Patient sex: F
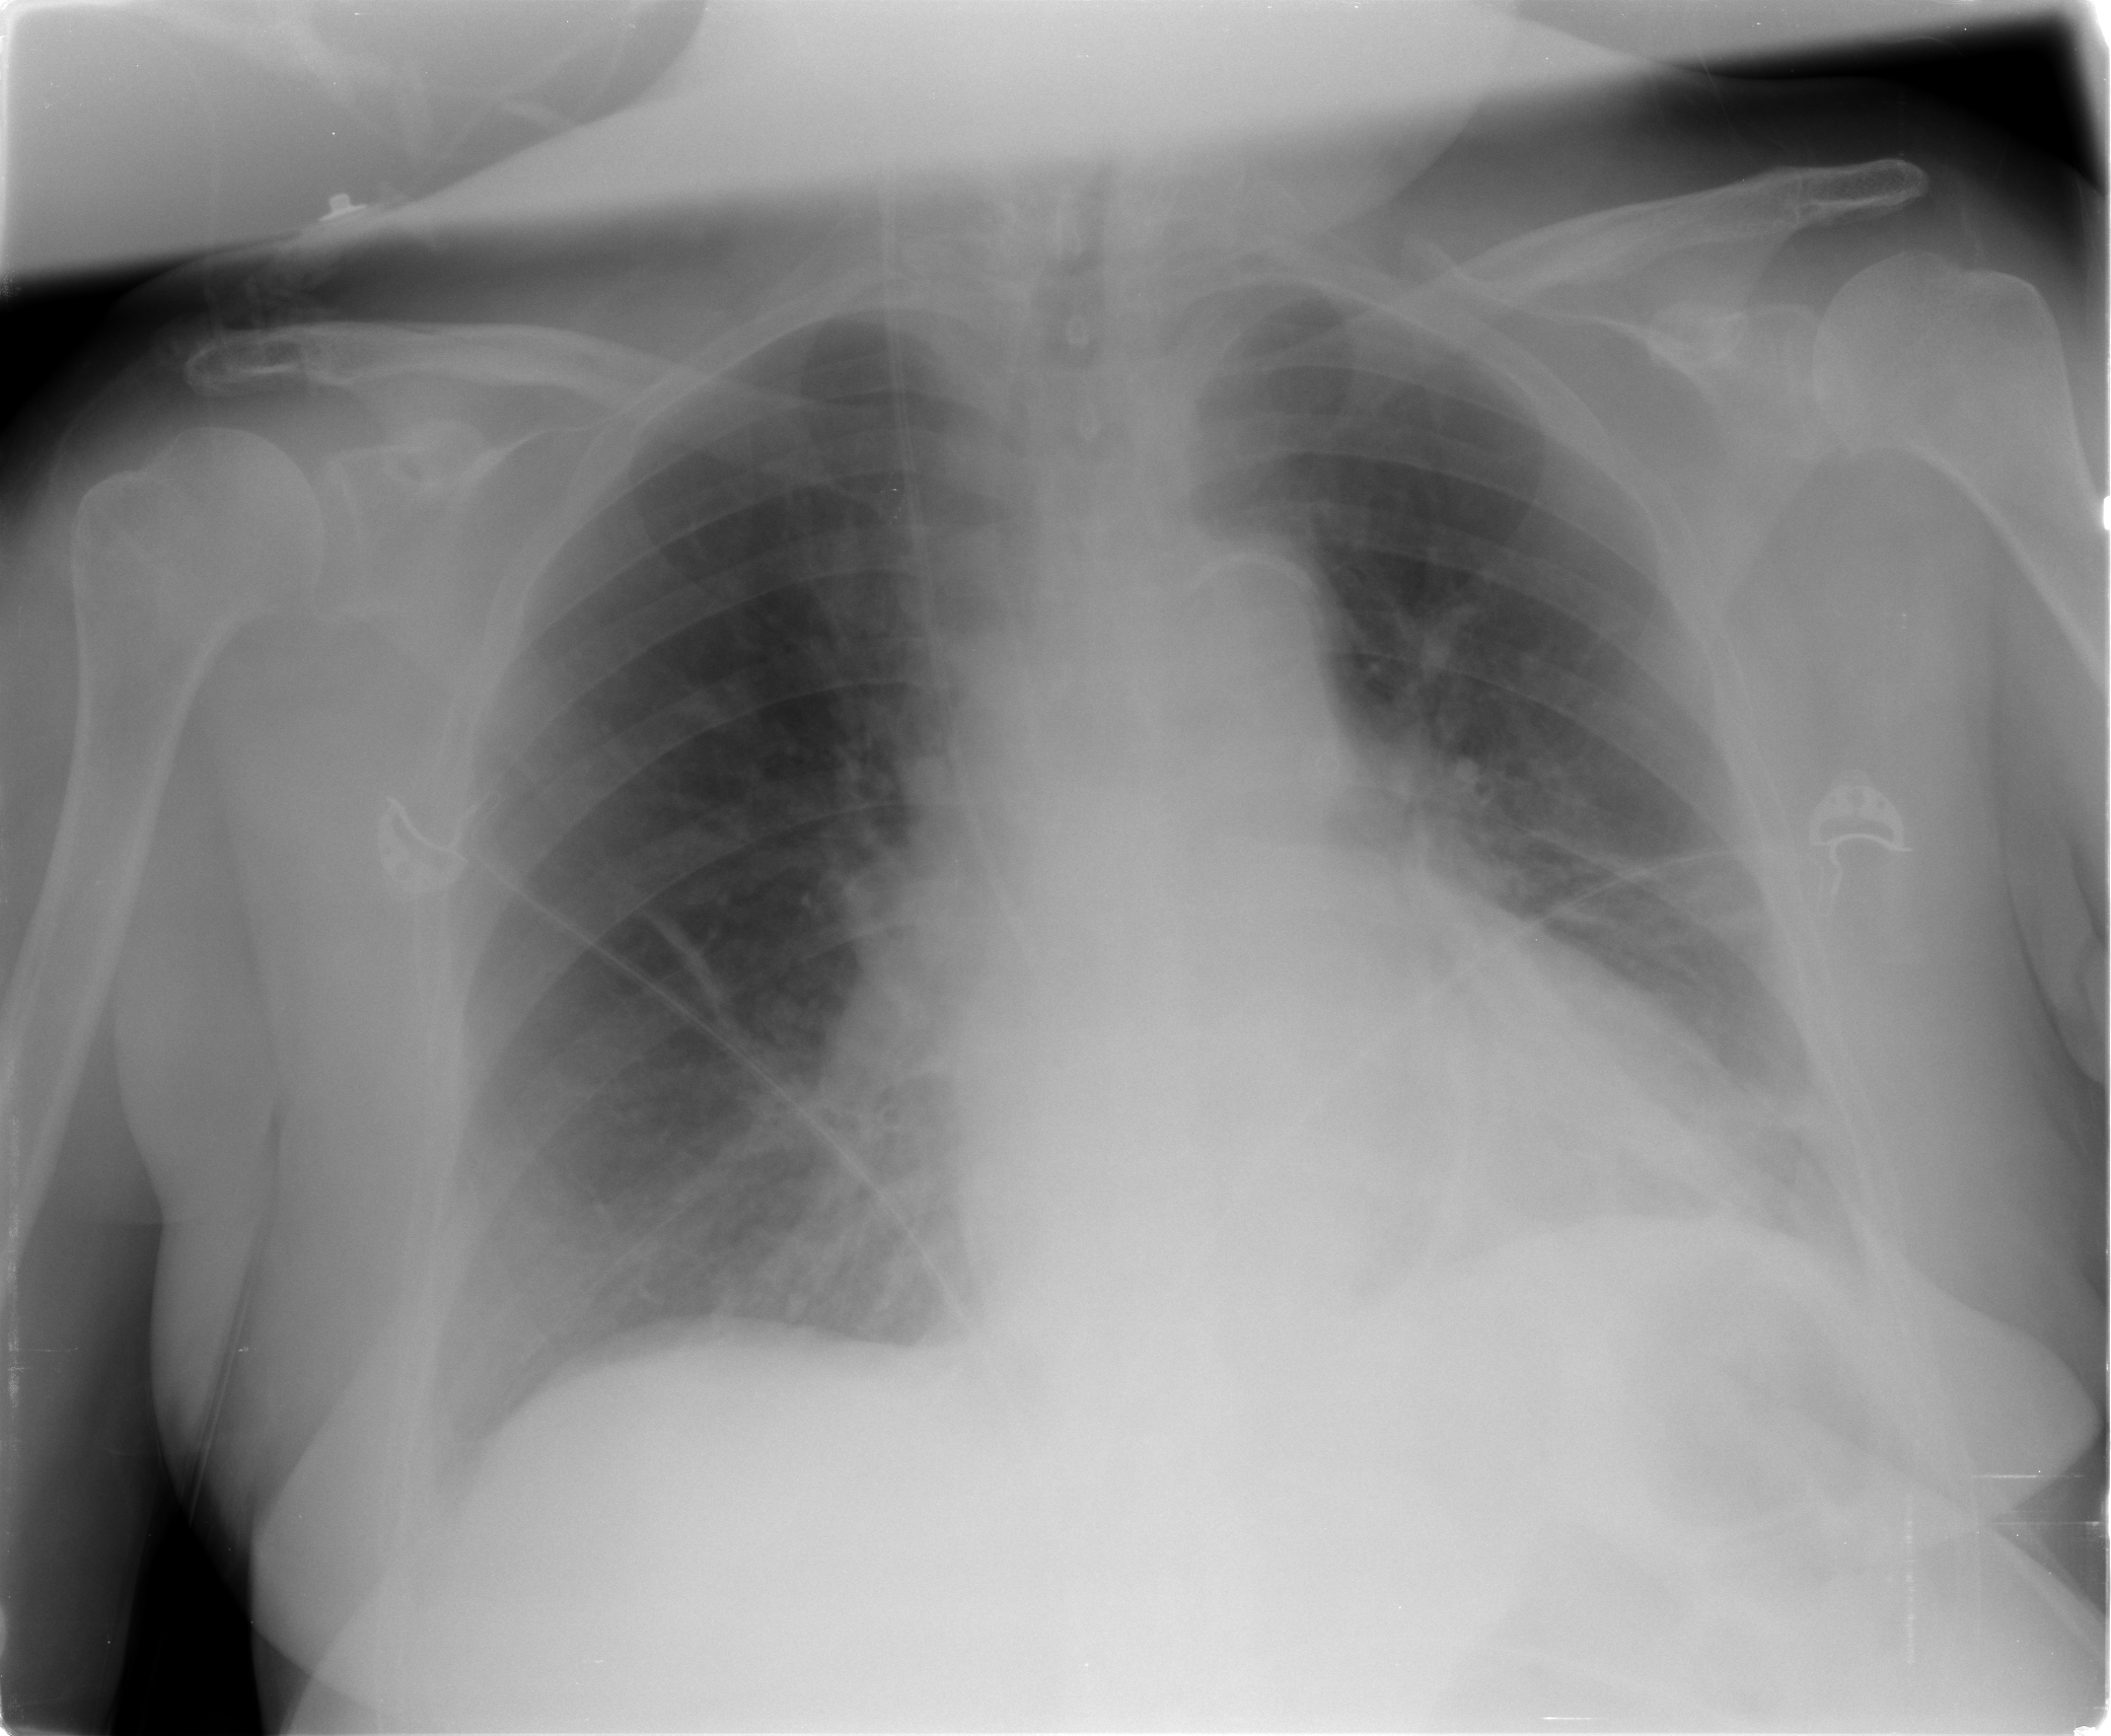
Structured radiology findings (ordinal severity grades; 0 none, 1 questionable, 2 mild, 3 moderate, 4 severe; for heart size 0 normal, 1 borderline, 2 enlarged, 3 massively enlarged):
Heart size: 0
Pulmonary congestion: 0
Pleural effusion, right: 0
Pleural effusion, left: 0
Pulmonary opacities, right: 0
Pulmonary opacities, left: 0
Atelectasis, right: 1
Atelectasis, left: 2